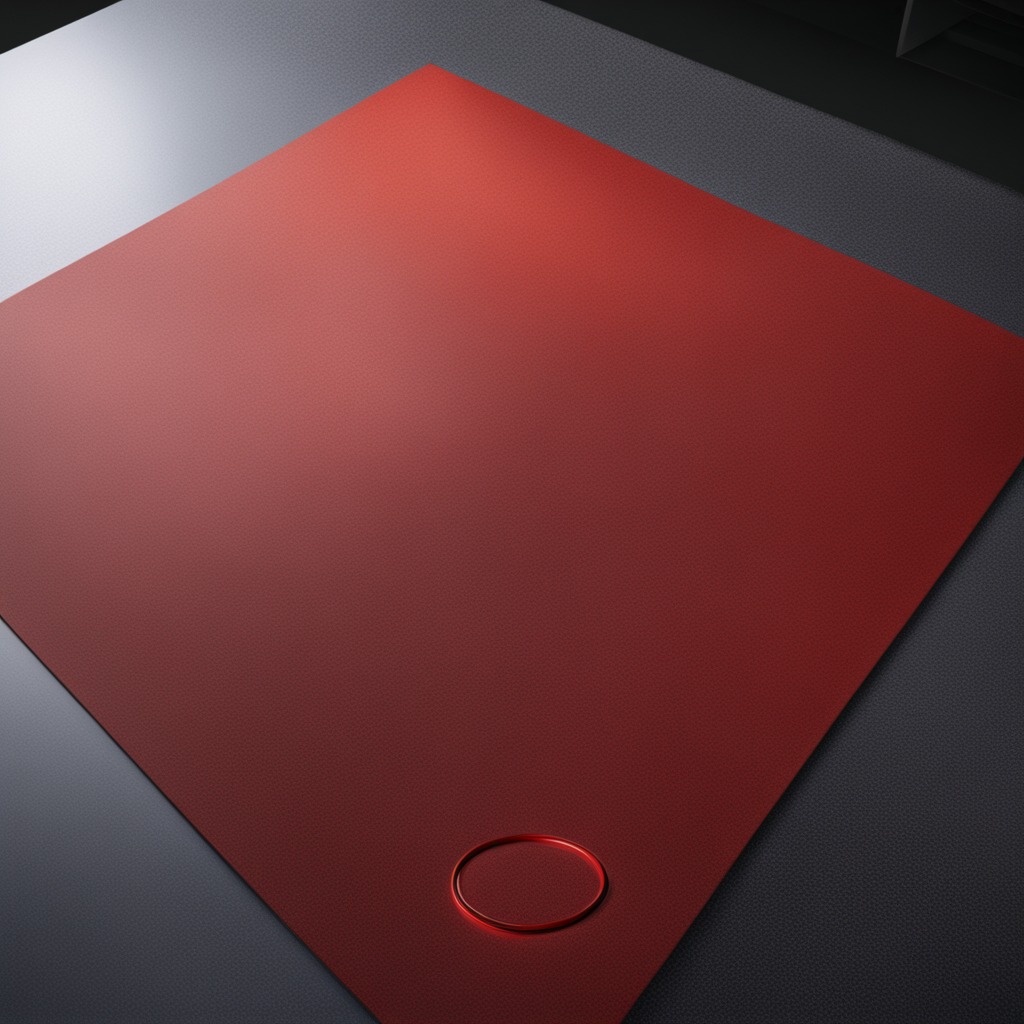
A rubber O-ring lies on the granite tabletop.